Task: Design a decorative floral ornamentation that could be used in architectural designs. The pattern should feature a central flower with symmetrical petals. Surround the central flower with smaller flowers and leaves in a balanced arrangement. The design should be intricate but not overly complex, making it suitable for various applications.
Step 1580:
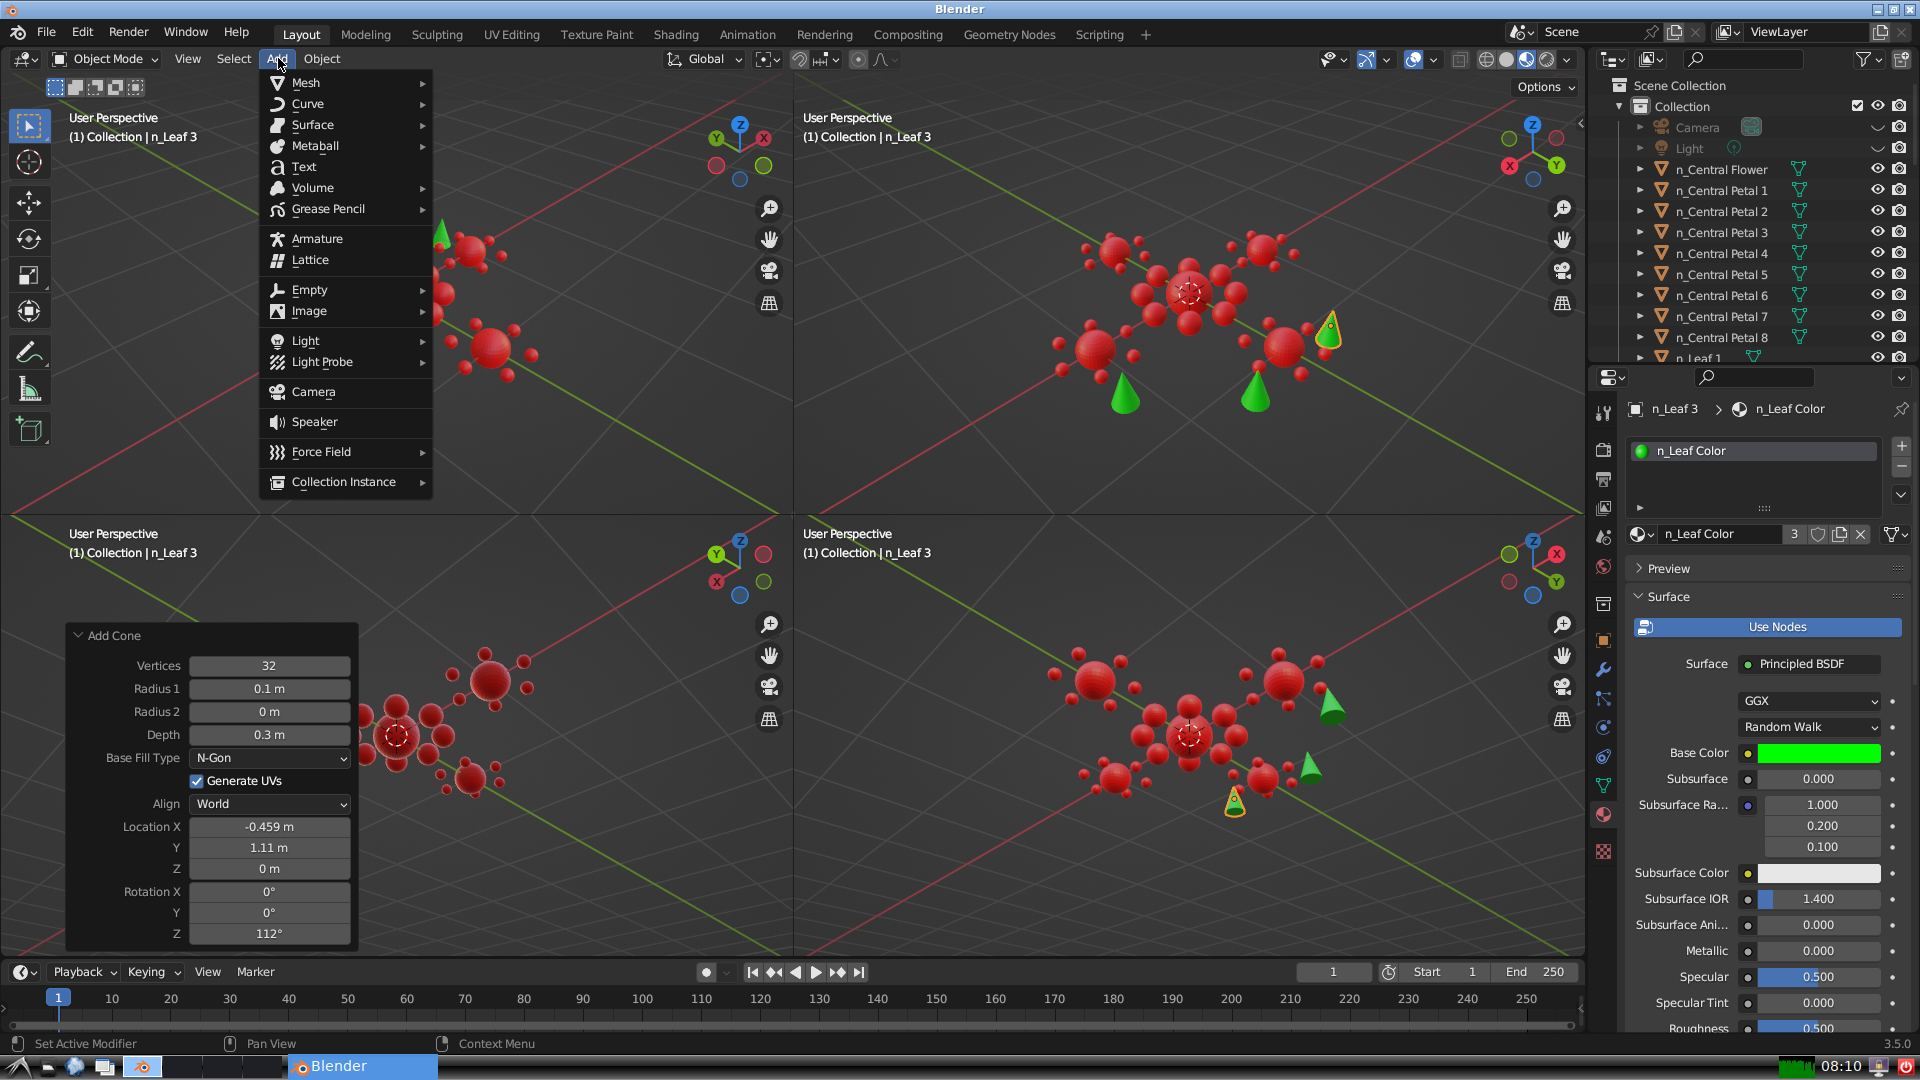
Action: {"mouse_move": [304, 82]}